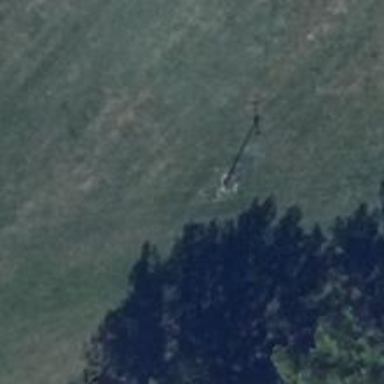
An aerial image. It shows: Power pole.